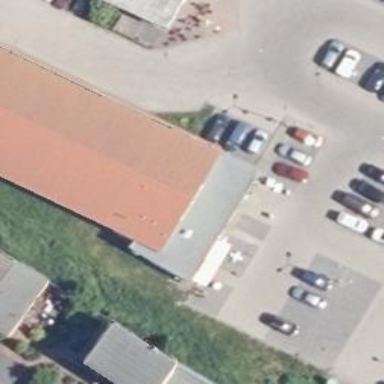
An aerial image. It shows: Fast food establishment.